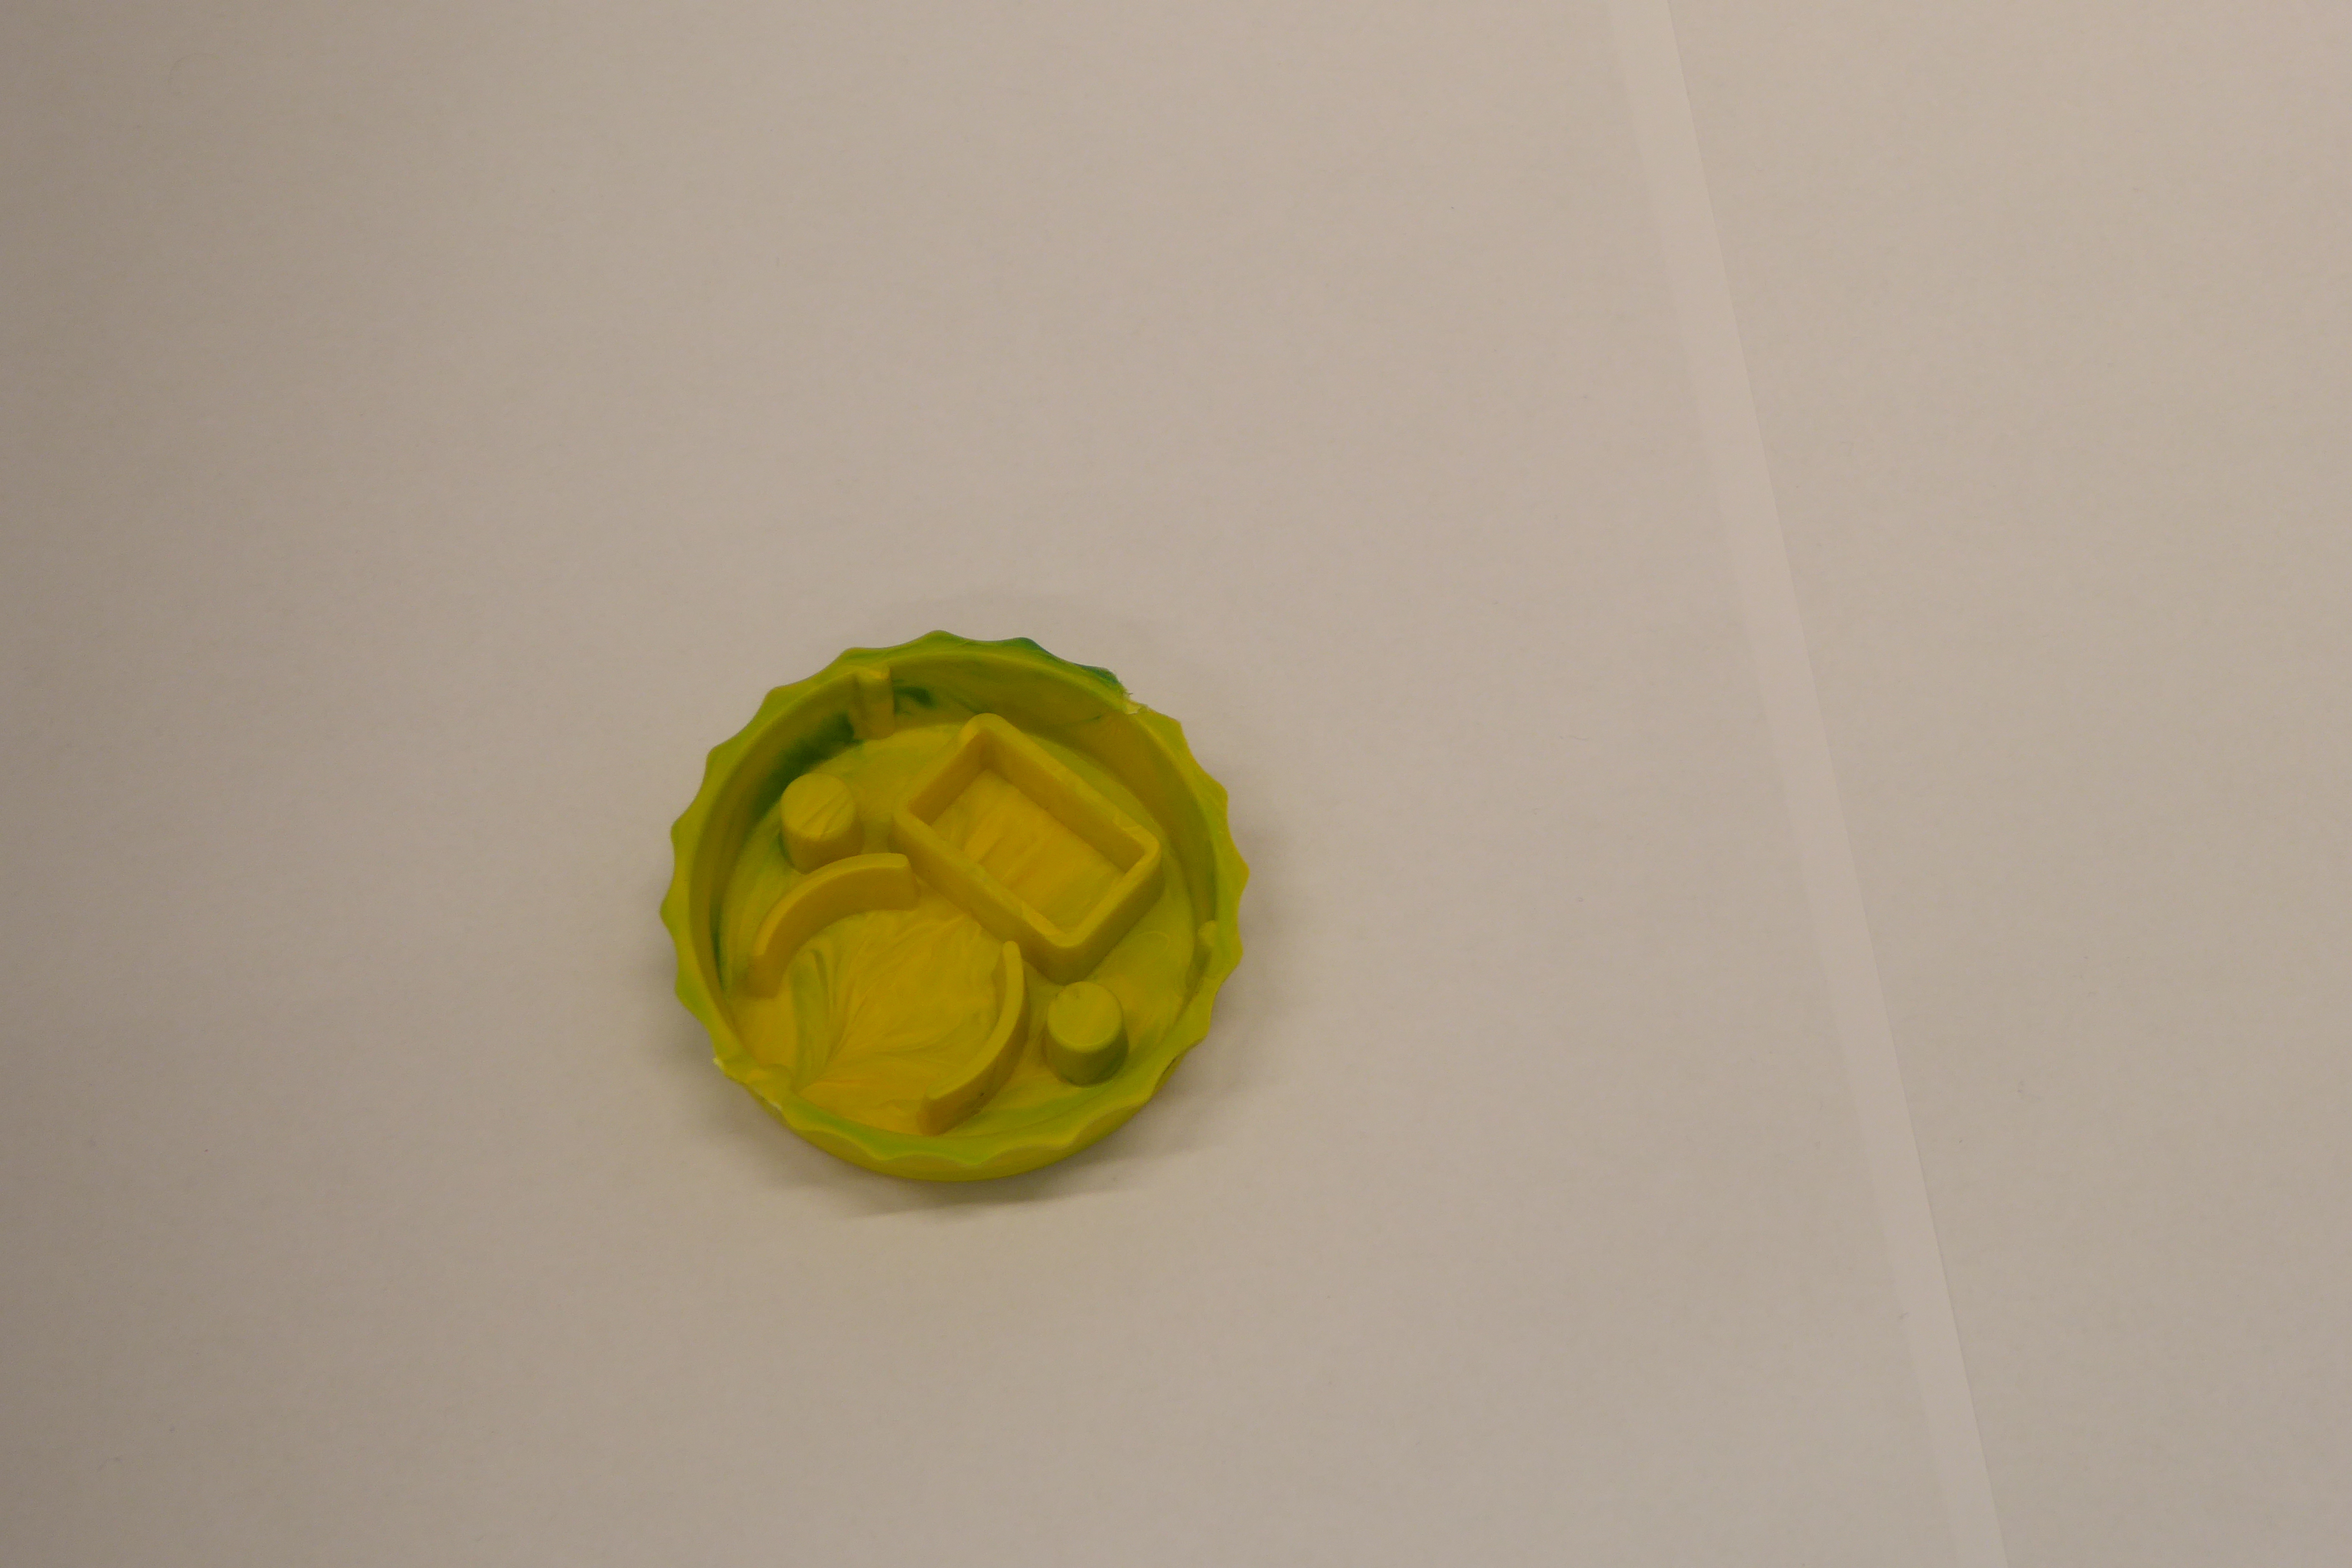
Label: Bottle Opener - Cover